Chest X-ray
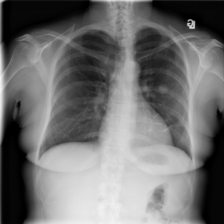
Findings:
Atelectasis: negative
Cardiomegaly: negative
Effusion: negative
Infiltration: negative
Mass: negative
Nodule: positive
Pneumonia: negative
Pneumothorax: negative
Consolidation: negative
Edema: negative
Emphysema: negative
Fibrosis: negative
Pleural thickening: negative
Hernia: negative